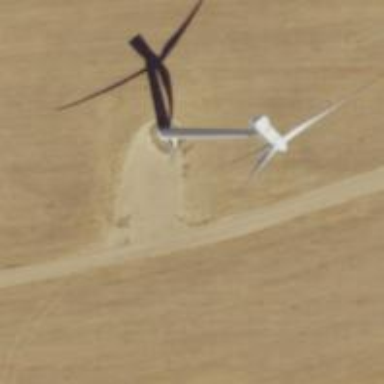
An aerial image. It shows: Wind turbine generator that utilizes wind as its source for generating electricity. It is of the horizontal axis type.